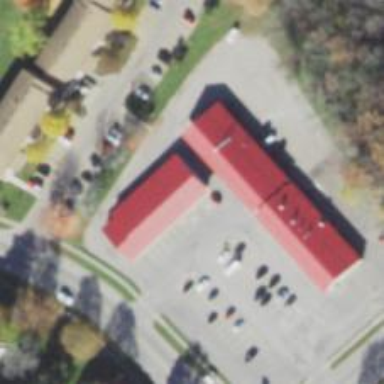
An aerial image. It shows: Pharmacy providing healthcare services.